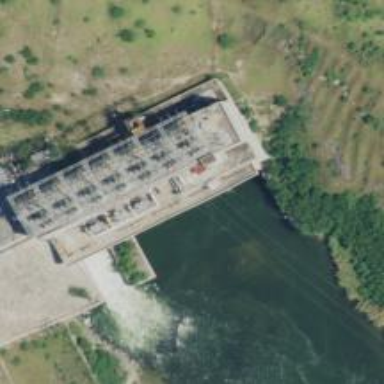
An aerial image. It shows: Hydro power generator.